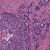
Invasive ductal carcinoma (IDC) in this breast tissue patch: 0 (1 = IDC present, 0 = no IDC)